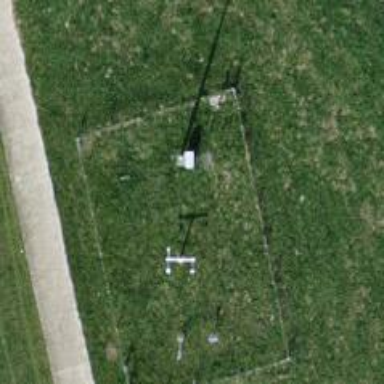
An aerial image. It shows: Communication mast tower.